Chest X-ray:
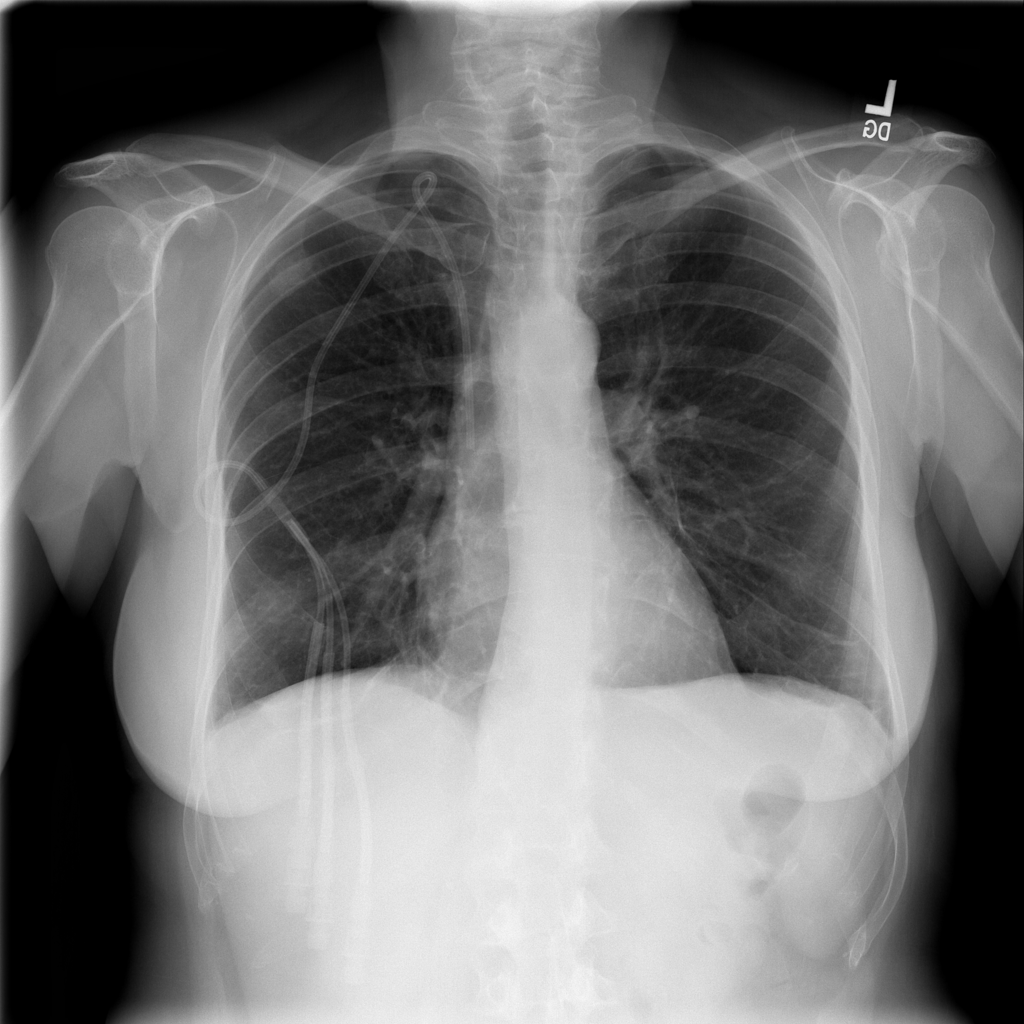
Findings: Atelectasis, Fracture
No abnormal finding: no